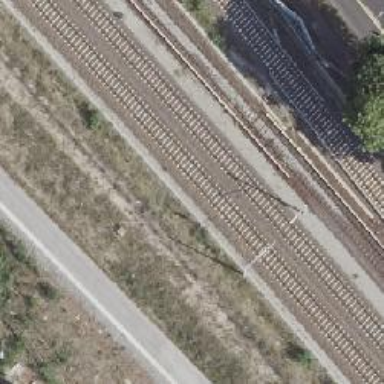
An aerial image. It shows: Railway signal.